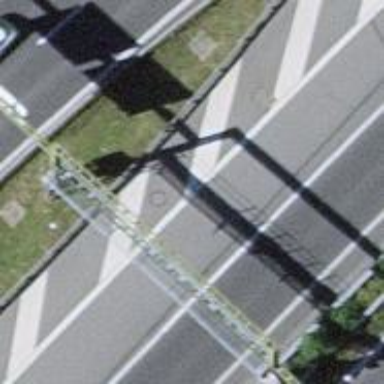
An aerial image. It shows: Gantry structure.